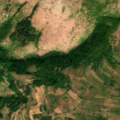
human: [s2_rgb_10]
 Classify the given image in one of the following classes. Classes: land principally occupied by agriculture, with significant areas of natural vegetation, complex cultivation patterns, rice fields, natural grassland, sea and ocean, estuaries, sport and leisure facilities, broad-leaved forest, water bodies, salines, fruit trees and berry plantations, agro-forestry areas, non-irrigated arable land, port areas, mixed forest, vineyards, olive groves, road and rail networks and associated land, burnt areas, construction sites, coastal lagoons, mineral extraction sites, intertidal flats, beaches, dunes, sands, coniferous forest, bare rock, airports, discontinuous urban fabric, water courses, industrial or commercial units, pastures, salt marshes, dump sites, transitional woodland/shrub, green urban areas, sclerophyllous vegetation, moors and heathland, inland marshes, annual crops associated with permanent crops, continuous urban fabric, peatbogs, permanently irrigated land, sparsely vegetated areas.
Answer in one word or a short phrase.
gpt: complex cultivation patterns, land principally occupied by agriculture, with significant areas of natural vegetation, broad-leaved forest, natural grassland, transitional woodland/shrub